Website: apple
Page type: account-selection
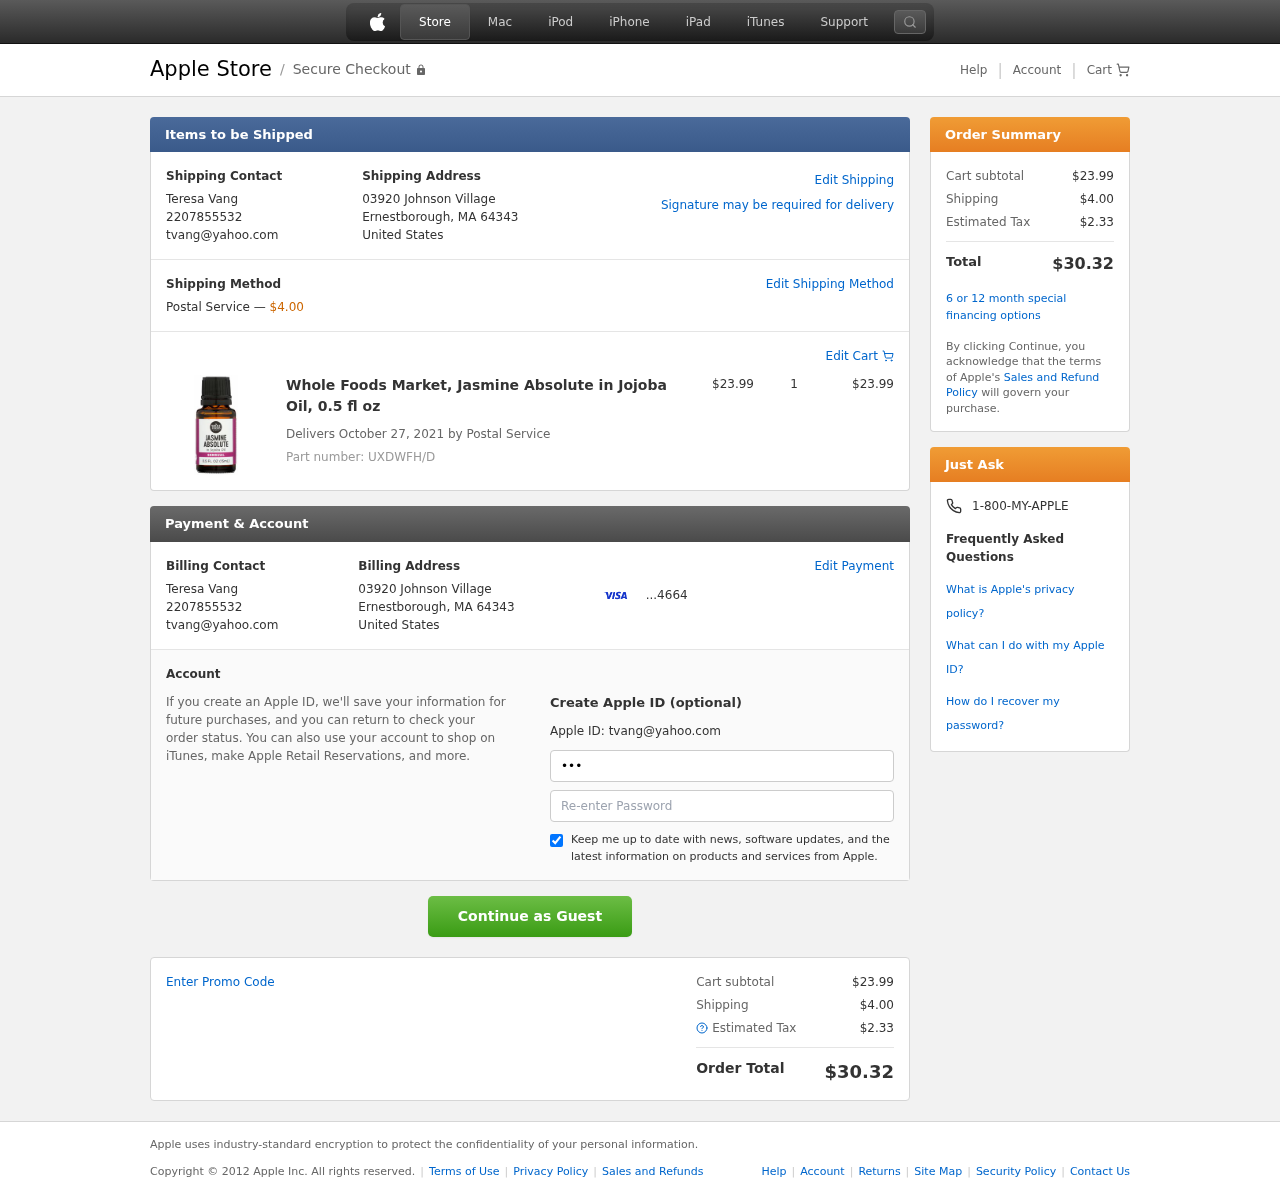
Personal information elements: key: PII_CARD_LAST4
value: ...4664
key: PII_CITY_STATE_ZIP
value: Ernestborough, MA 64343
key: PII_COUNTRY
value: United States
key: PII_EMAIL
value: tvang@yahoo.com
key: PII_FULLNAME
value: Teresa Vang
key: PII_PHONE
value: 2207855532
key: PII_STREET
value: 03920 Johnson Village
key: PII_FIRSTNAME
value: Teresa
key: PII_LASTNAME
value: Vang
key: PII_FULLNAME2
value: Teresa Vang
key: PII_FULLNAME3
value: Teresa Vang
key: PII_FIRSTNAME2
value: Teresa
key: PII_FIRSTNAME3
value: Teresa
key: PII_LASTNAME2
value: Vang
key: PII_LASTNAME3
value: Vang
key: PII_FIRSTNAME_DERIVED
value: Teresa
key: PII_LASTNAME_DERIVED
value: Vang
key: PII_FULLNAME_DERIVED
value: Teresa Vang
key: PII_NAME_FULL_DERIVED
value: Teresa Vang
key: PII_PHONE_LINE
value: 5532
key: PII_PHONE_SUFFIX
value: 5532
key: PII_PHONE2
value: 2207855532
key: PII_PHONE3
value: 2207855532
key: PII_PHONE_NUMERIC
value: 2207855532
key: PII_PHONE_LINE_NUMERIC
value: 5532
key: PII_PHONE_SUFFIX_NUMERIC
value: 5532
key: PII_PHONE2_NUMERIC
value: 2207855532
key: PII_PHONE3_NUMERIC
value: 2207855532
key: PII_PHONE_DIGITS
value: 2207855532
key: PII_PHONE_LAST4
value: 5532
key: PII_EMAIL2
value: tvang@yahoo.com
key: PII_EMAIL3
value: tvang@yahoo.com
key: PII_STREET2
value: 03920 Johnson Village
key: PII_CITY_STATE_ZIP2
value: Ernestborough, MA 64343
Product elements: key: PRODUCT1_NAME
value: Whole Foods Market, Jasmine Absolute in Jojoba Oil, 0.5 fl oz
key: PRODUCT1_PRICE
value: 23.99
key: PRODUCT1_QUANTITY
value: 1
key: PRODUCT_PART_NUMBER
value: Part number: UXDWFH/D
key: PRODUCT_TOTAL
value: $23.99
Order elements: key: ORDER_SHIPPING_COST
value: $4.00
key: ORDER_DELIVERY_DATE
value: Delivers October 27, 2021 by Postal Service
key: ORDER_SUBTOTAL
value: $23.99
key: ORDER_TAX
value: $2.33
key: ORDER_TOTAL
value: $30.32